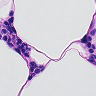
Metastatic tissue present: no